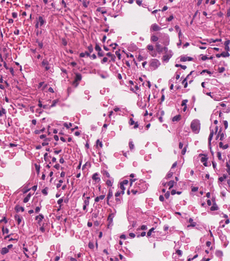
Tumor epithelial tissue: no
Tumor-associated stroma tissue: no
Normal tissue: yes